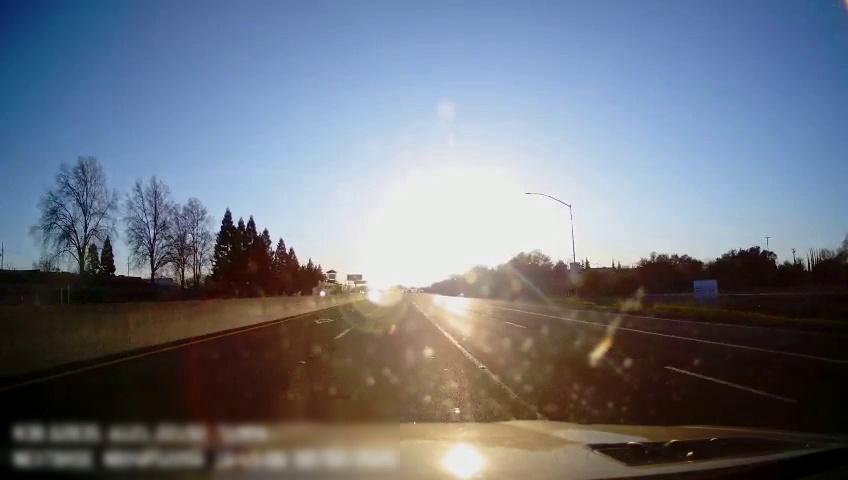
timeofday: Day
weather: Sunny
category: Drivable Space
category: Vehicles | Car
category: Lanes | Alternate Lane
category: Lanes | Alternate Lane
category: Lanes | Current Lane
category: Lanes | Current Lane
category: Lanes | Alternate Lane
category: Lanes | Alternate Lane